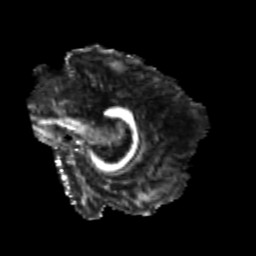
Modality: FA
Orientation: sagittal
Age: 20
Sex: female
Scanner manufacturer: siemens
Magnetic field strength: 3 T
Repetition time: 3.5 s
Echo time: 0.104 s